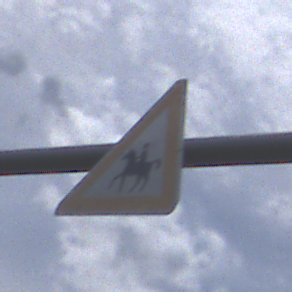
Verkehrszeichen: ReiterRechts
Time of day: Midday
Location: Outdoor (Nature)
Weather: PartlyCloudy
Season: NotSpecified
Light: Natural